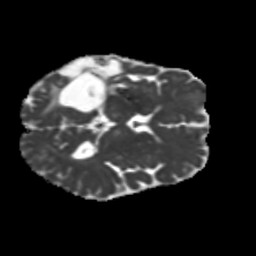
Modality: MD
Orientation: axial
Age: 58
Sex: female
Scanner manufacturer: siemens
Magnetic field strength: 3 T
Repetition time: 5.25 s
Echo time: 0.08 s